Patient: sex M, age 43
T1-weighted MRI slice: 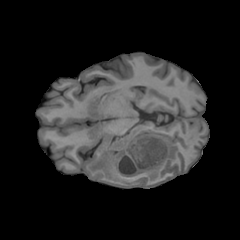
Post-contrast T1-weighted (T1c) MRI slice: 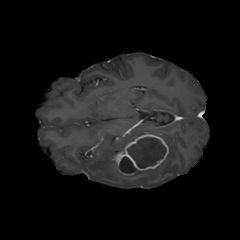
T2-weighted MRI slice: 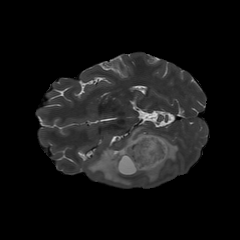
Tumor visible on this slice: yes
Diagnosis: Glioblastoma, IDH-wildtype
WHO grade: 4